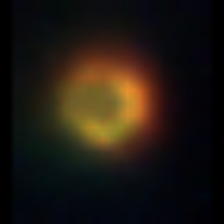
Taxon: NanoPlankton
Group: Other